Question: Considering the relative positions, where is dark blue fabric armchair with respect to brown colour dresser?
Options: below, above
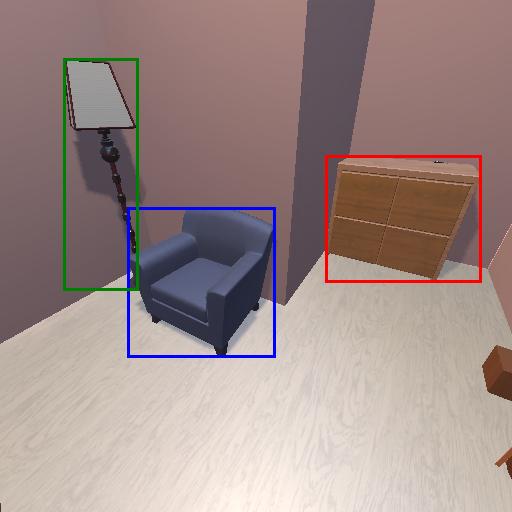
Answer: below